Question:
I want to pass the data to the service exposed by mule through post, and then insert the data into the database. If there is any solution that can be implemented, thank you very much!
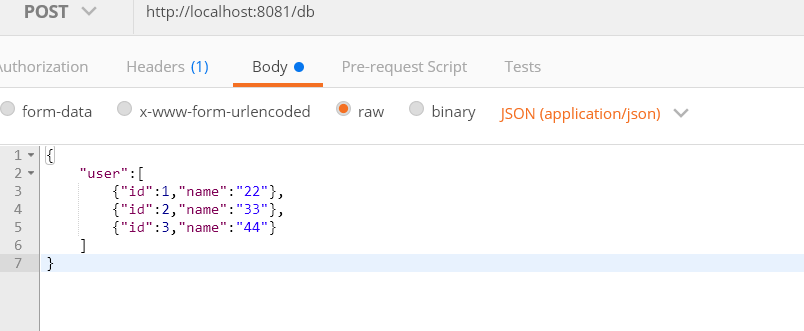
Answer: Although I am not very much clear about the question (From where to pass the data). But you can try below steps assuming you have exposed web service in mule.
1. As this is post method, you will get the incoming request to web service as a payload.
2. Create database connection using Database connector.
3. Create dynamic insert SQL query and provide the values to the query from request payload.
Hope this will work.